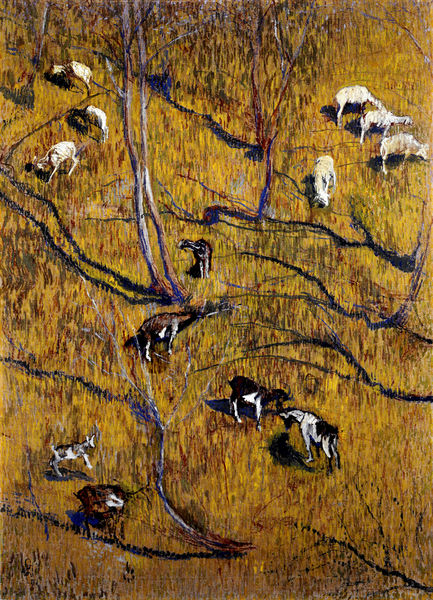
Titel: Pendio assolato con capre e pecore, Sonniger Hang mit Ziegen und Schafen
Künstler: Giovanni Giacometti
Standort: Chur
Institution: Bündner Kunstmuseum
Schlagwörter: baum, blau, gemälde, kampf, schatten, weiß, bäume, gelb, landschaft, äste, braun, licht, schwarz, gras, hund, tiere, wiese, malerei, feld, kühe, weide, sonne, wald, pferd, farbig, trocken, afrika, grasen, herde, stämme, savanne, aufsicht, lamm, schaf, bock, lämmer, schafe, böcke, ziege, ziegen, zebras, 1900